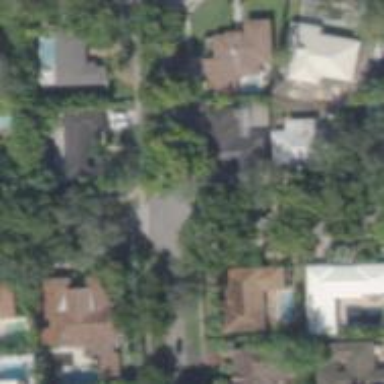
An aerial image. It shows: Residential road with separate asphalt sidewalk.